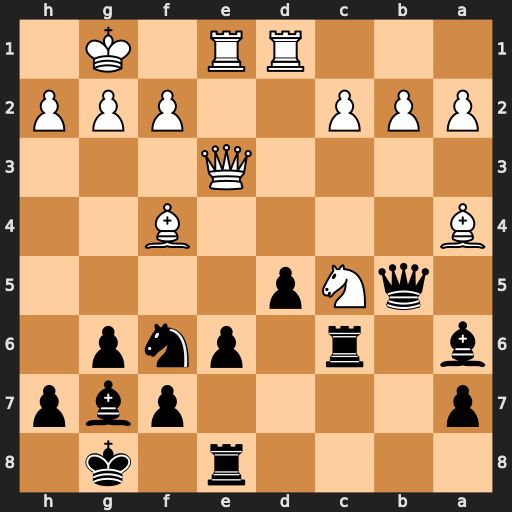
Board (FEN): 4r1k1/p4pbp/b1r1pnp1/1qNp4/B4B2/4Q3/PPP2PPP/3RR1K1
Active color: b
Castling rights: -
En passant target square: -
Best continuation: Qxc5 Qxc5 Rxc5